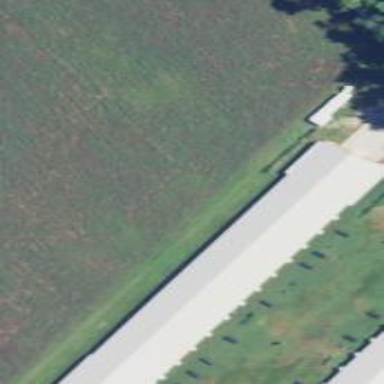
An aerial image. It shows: Farm auxiliary building.